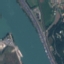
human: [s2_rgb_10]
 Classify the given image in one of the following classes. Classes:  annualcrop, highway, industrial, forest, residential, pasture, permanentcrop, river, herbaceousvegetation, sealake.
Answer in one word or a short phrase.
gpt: River